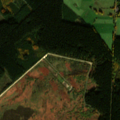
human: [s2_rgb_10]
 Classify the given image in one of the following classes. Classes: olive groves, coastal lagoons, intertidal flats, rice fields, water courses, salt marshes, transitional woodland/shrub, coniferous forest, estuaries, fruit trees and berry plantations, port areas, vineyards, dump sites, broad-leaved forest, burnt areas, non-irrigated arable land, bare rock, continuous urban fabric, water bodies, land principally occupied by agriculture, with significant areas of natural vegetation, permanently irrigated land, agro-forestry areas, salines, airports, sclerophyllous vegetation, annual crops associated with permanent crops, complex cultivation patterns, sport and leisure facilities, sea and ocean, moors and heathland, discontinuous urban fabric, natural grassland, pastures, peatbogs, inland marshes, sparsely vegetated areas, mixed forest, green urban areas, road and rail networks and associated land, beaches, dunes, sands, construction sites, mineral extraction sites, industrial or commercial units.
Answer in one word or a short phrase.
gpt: pastures, coniferous forest, mixed forest, moors and heathland